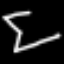
Label: octagon